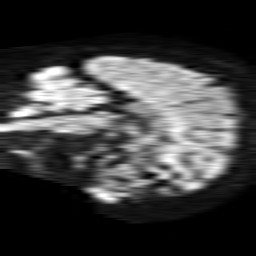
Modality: TRACE
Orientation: sagittal
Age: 44
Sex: female
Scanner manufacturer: philips
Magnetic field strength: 1.5 T
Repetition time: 4.6 s
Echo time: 0.09059 s